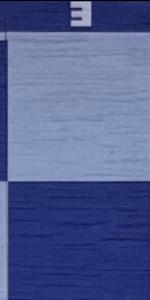
Label: Empty